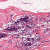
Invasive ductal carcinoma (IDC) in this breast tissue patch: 0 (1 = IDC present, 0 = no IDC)